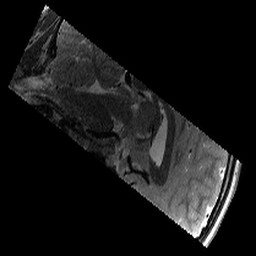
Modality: T2w
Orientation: sagittal
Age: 11
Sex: male
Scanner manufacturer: siemens
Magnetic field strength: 3 T
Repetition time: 9.23 s
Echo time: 0.067 s